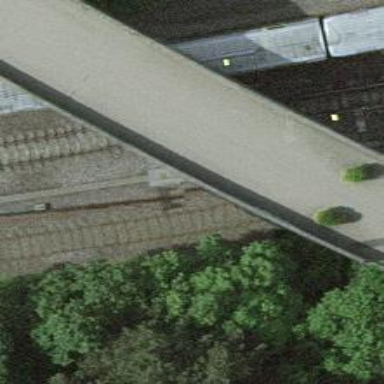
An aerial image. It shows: Pedestrian bridge with asphalt surface.